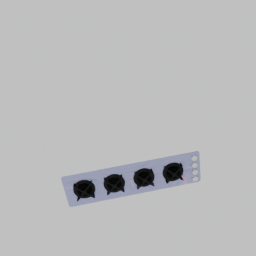
Label: appliances